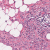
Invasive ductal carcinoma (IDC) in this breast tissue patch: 1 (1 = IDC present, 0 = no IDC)